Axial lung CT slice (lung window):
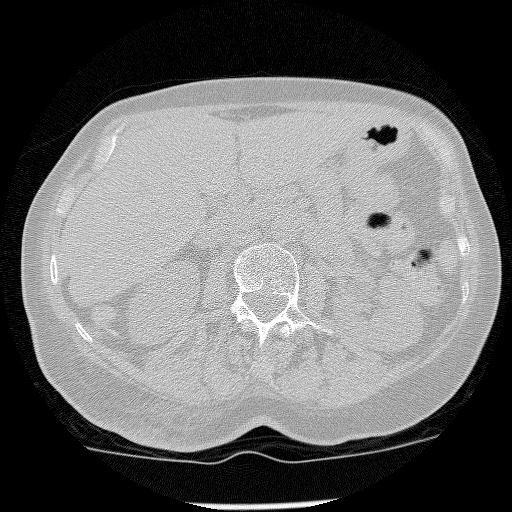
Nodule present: no